Field crop: maize
Growth stage: 2
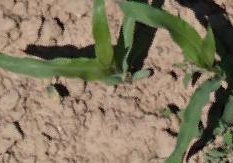
Species: maize